高一 · 代数
一个偶函数定义在区间 $[-7,7]$ 上, 它在 $[0,7]$ 上的图象如图 1-3-6, 下列说法正确的是( )

图 1-3-6
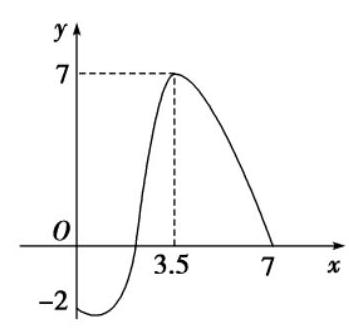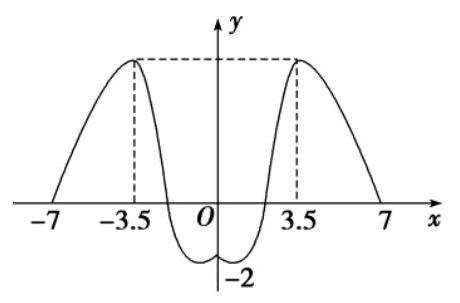
A. 这个函数仅有一个单调增区间

B. 这个函数有两个单调减区间

C. 这个函数在其定义域内有最大值是 7

D. 这个函数在其定义域内有最小值是 -7
答案: C
解析: 根据偶函数在 $[0,7]$ 上的图象及其对称性, 作出在 $[-7,7]$ 上的图象, 如图所示, 可知这个函数有三个单调增区间; 有三个单调减区间; 在其定义域内有最大值是 7 ; 在其定义域内最小值不是 -7.

故选 C.